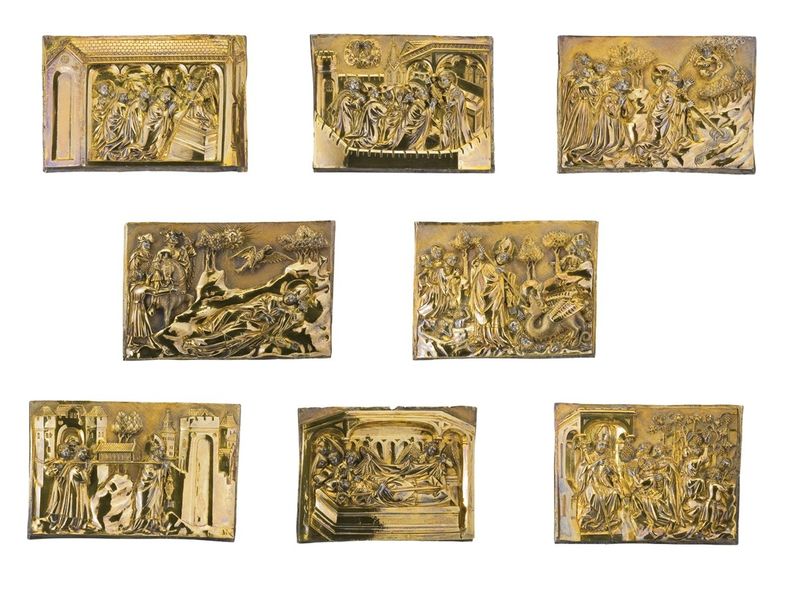
Titel: Servatiusplatten
Standort: Hamburg
Institution: Museum für Kunst und Gewerbe Hamburg
Schlagwörter: silber, platte, vergoldet, kunst, heiliger, heilige, heiligendarstellung, reliquiar, reliquiare, teilvergoldet, bildwerke, mittelalterliche, angewandte und bildende kunst